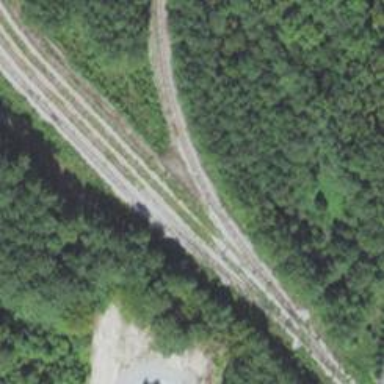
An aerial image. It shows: Disused railway spur service.